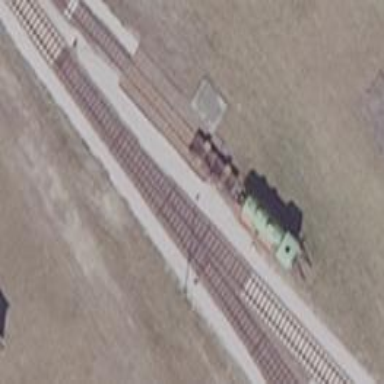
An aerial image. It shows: Railway yard used for servicing trains.